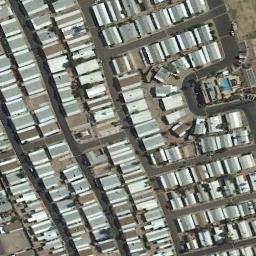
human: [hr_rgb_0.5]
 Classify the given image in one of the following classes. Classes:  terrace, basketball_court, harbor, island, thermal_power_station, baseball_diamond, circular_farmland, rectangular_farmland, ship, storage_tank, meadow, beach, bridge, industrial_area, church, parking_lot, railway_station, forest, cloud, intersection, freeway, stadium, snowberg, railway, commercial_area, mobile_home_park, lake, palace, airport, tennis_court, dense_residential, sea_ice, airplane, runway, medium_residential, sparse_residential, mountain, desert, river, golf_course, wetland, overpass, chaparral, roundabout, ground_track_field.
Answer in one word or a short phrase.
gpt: mobile_home_park